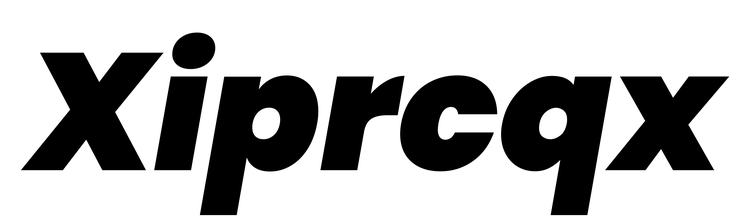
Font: Poppins-BlackItalic